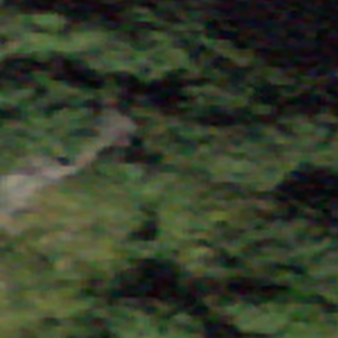
Label: other